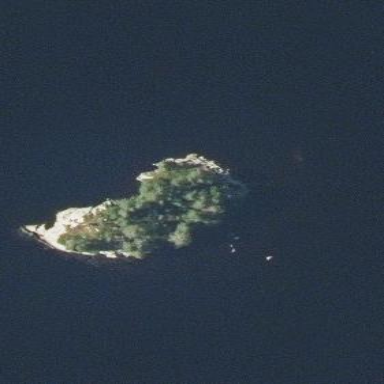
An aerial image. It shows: Islet.